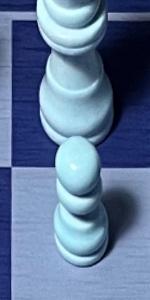
Label: Pawn_White